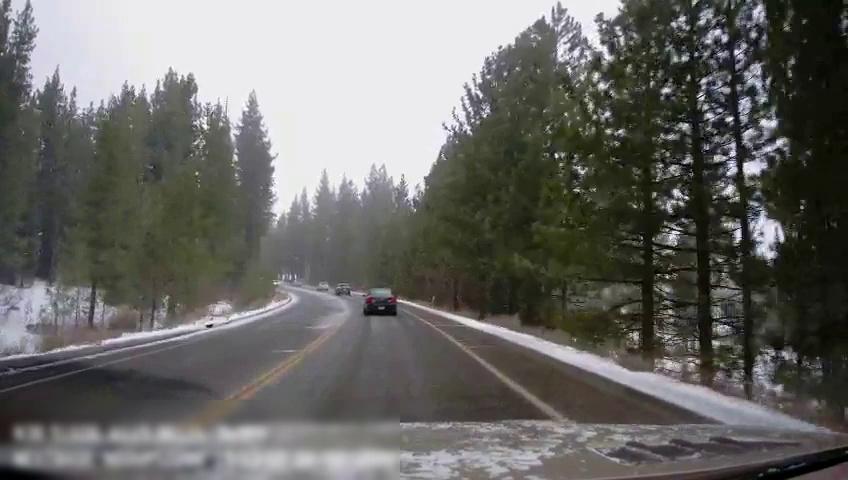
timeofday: Day
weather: Snowy
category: Drivable Space
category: Vehicles | Car
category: Vehicles | Car
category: Lanes | Opposite Lane
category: Lanes | Opposite Lane
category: Lanes | Opposite Lane
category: Lanes | Opposite Lane
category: Lanes | Current Lane